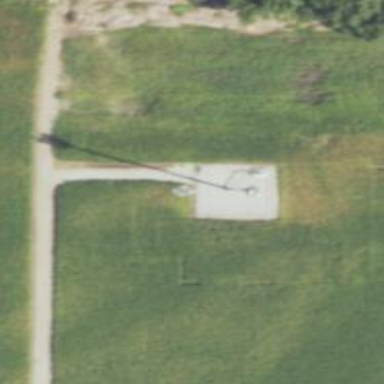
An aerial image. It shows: Communications tower.